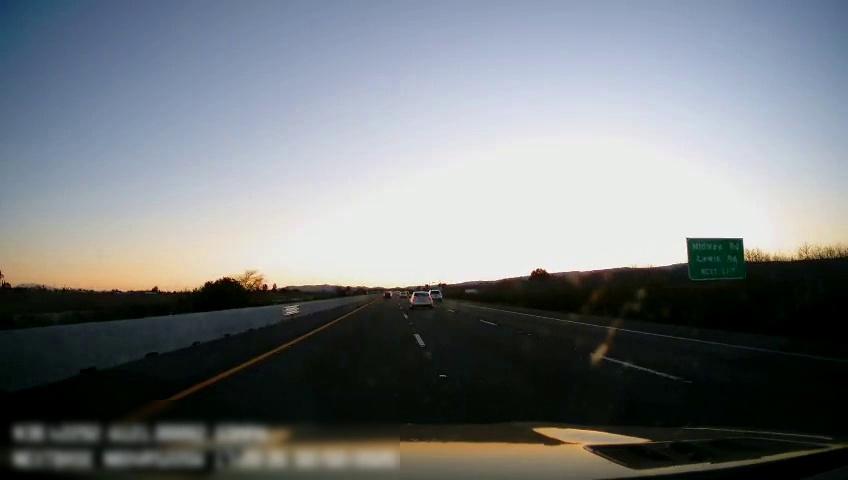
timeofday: Day
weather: Sunny
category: Drivable Space
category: Vehicles | Car
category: Vehicles | SUV
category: Lanes | Current Lane
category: Lanes | Current Lane
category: Lanes | Alternate Lane
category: Lanes | Alternate Lane
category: Traffic | Signs